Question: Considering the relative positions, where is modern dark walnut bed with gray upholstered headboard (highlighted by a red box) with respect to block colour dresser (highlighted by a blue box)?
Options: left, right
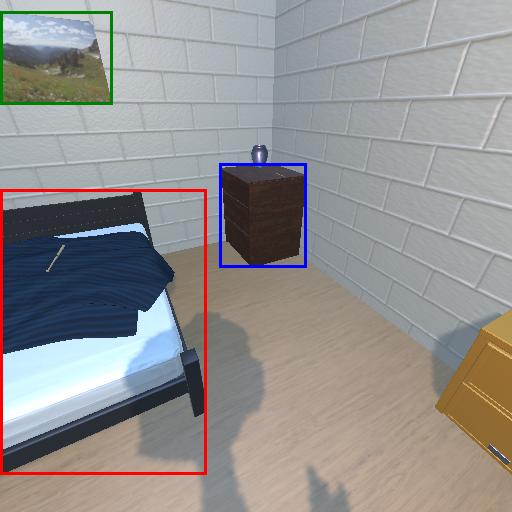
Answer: left